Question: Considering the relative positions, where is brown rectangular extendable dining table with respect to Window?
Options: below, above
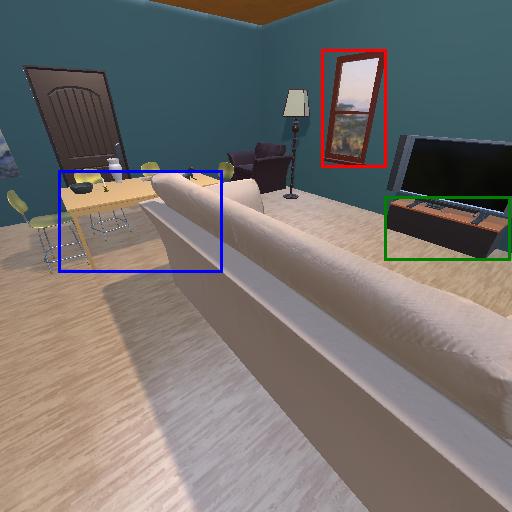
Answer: below